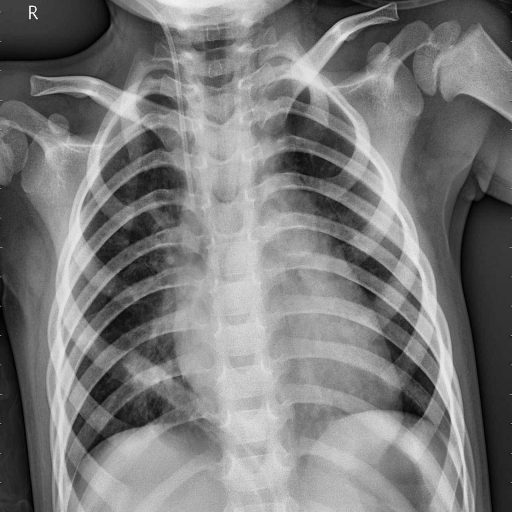
Finding: PNEUMONIA